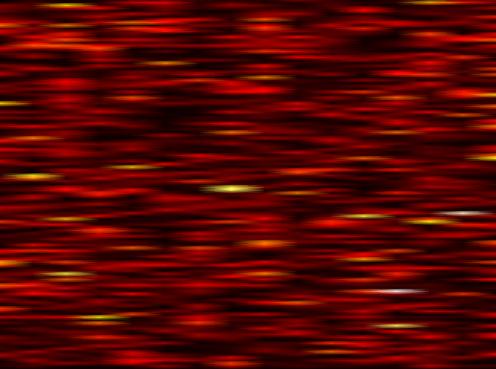
Label: OFDM